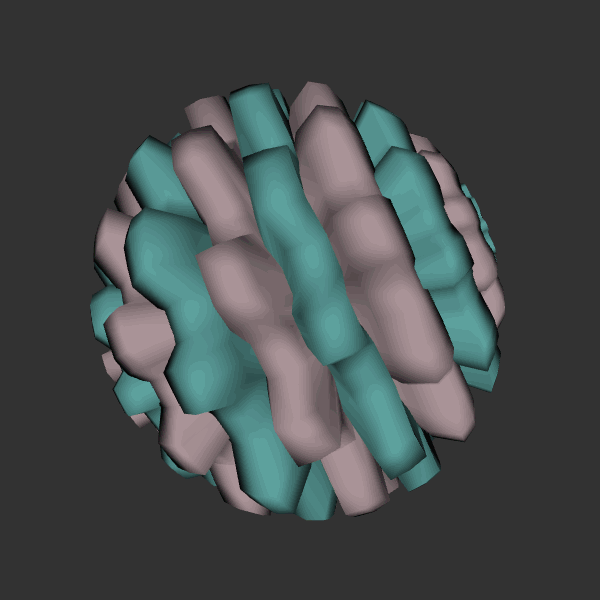
Background: dark